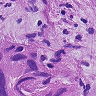
Metastatic tissue present: yes